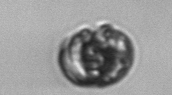
Label: Proterythropsis